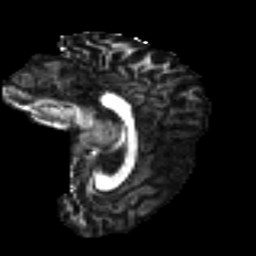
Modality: FA
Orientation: sagittal
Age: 32
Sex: male
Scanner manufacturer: ge
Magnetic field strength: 3 T
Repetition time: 7.8 s
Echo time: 0.0606 s